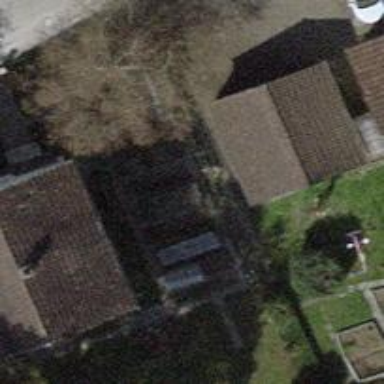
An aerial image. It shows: Shed building.